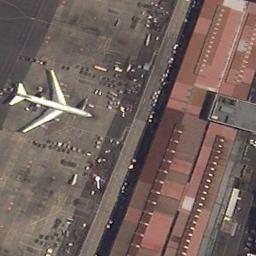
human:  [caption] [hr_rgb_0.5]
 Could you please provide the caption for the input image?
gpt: An airplane and many cars are parked next to the buildings .

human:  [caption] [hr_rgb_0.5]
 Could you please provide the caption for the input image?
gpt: A white plane parked next to the red-roofed building .

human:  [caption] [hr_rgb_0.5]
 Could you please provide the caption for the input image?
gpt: A plane parked on the airport and a red building in front of them .

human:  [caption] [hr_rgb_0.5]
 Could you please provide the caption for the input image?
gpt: An airplane parked beside a building inside the airport .

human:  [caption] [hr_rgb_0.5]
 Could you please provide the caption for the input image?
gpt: One plane is on the ground next to the building .